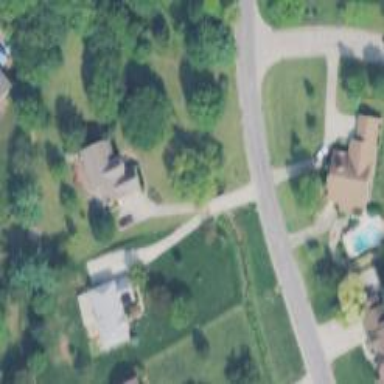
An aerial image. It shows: Shared driveway on service road that includes bridge.